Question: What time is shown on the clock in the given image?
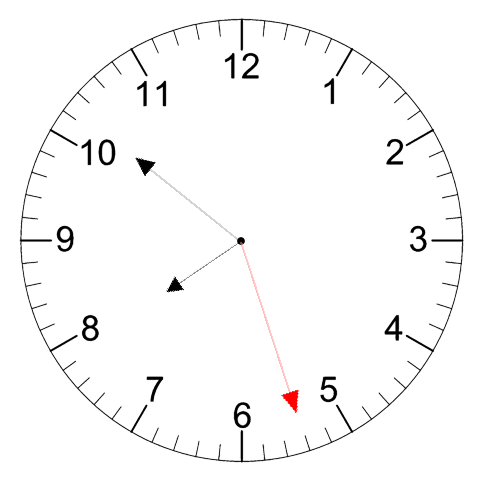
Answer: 07:51:27